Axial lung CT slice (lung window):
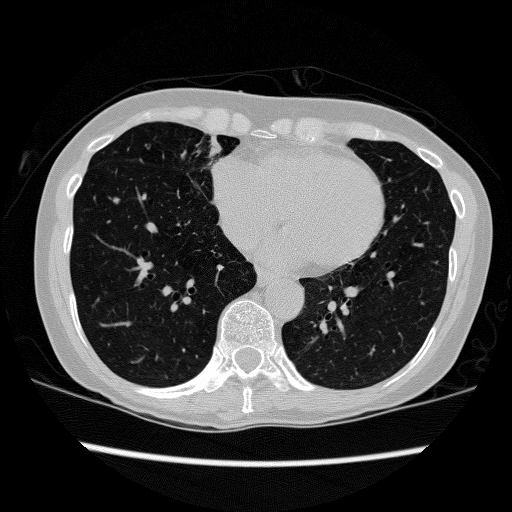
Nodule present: no